Question: I have two 'UIViews' (custom scroll views) that respond to 'UISwipeGestureRecognizer'. These two 'UIViews' are of the parent 'UIView'. I want to of the subviews to respond to the recognizer.
In other words, only one should be allowed to be swiped at a time.
Setting 'setExclusiveTouch = YES' on the subviews AND/OR the parent view doesn't have any effect.
How can I make sure that only 1 subview is being swiped at a time?
Here's a picture:

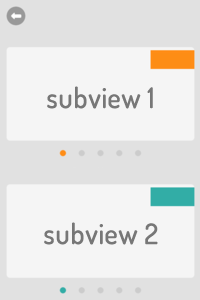
Answer: UIScrollView's by default have 'multipleTouchEnabled' set to YES - if you do not need multiple touch (zooming for example requires it), then set it to NO.